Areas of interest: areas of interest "Home Appliance and Electronics Store"
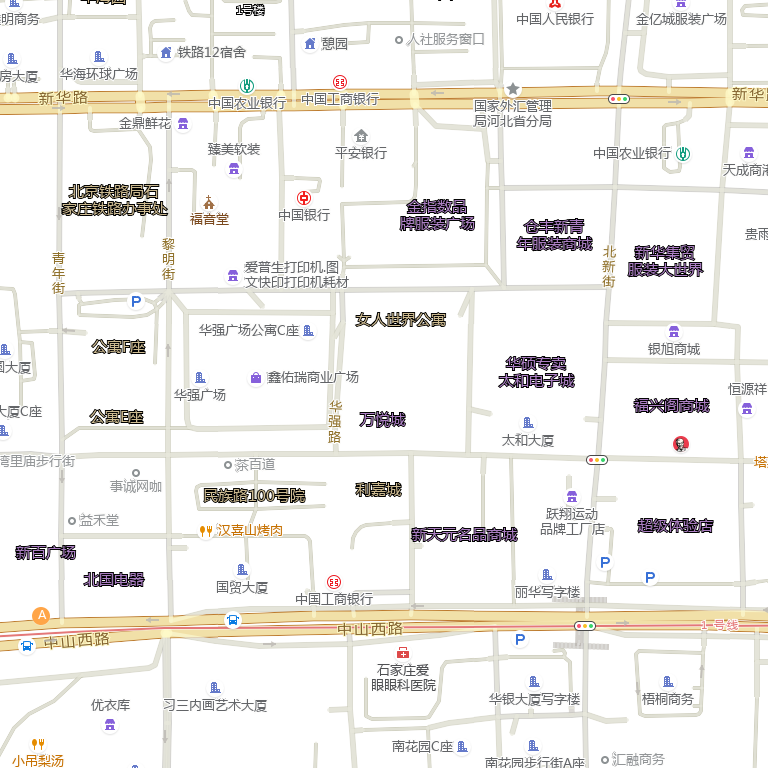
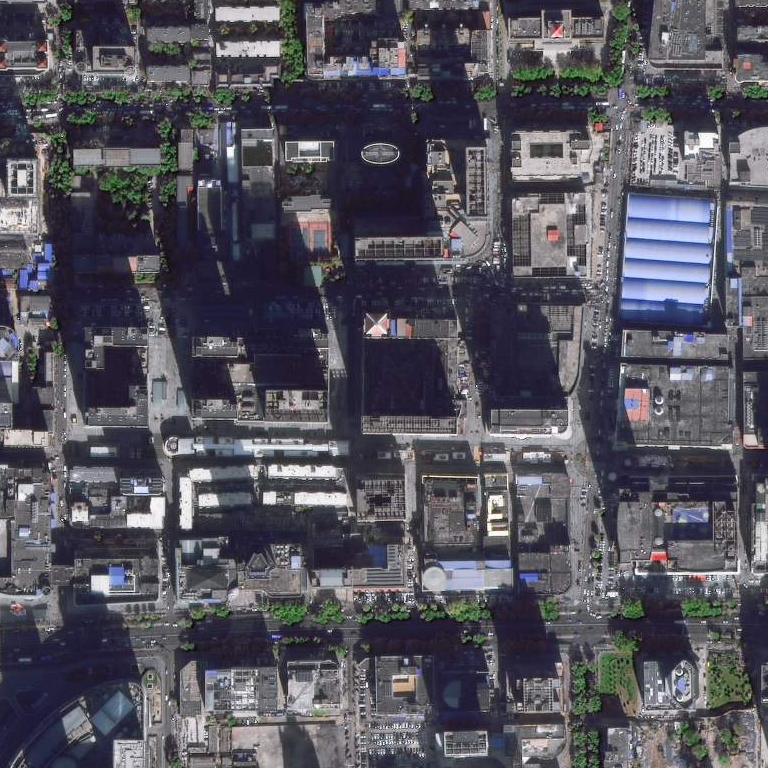